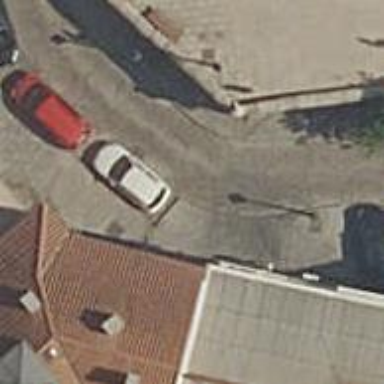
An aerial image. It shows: Living street paved with paving stones.